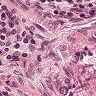
Metastatic tissue present: no